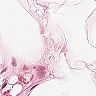
Metastatic tissue present: no